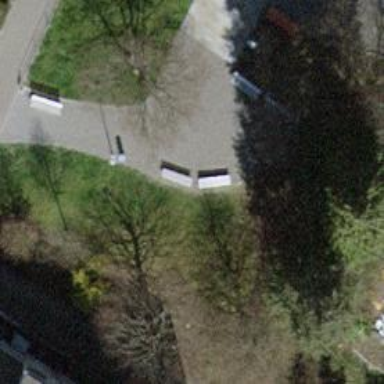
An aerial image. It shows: Bench.